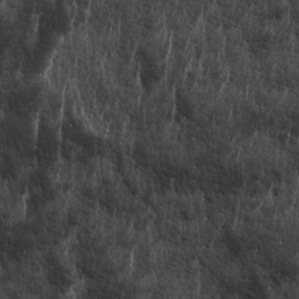
Label: non_frost